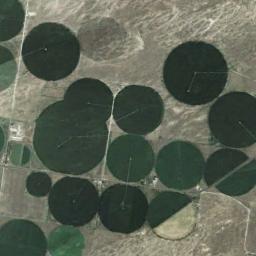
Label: circular_farmland